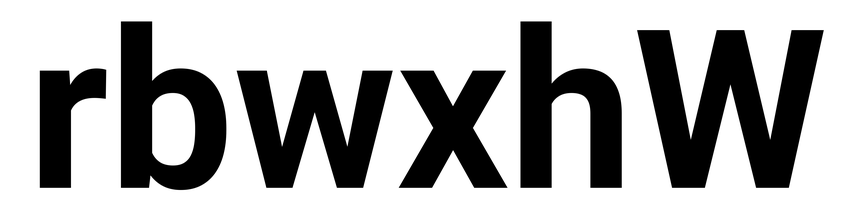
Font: Roboto_Bold